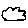
Label: cloud